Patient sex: M
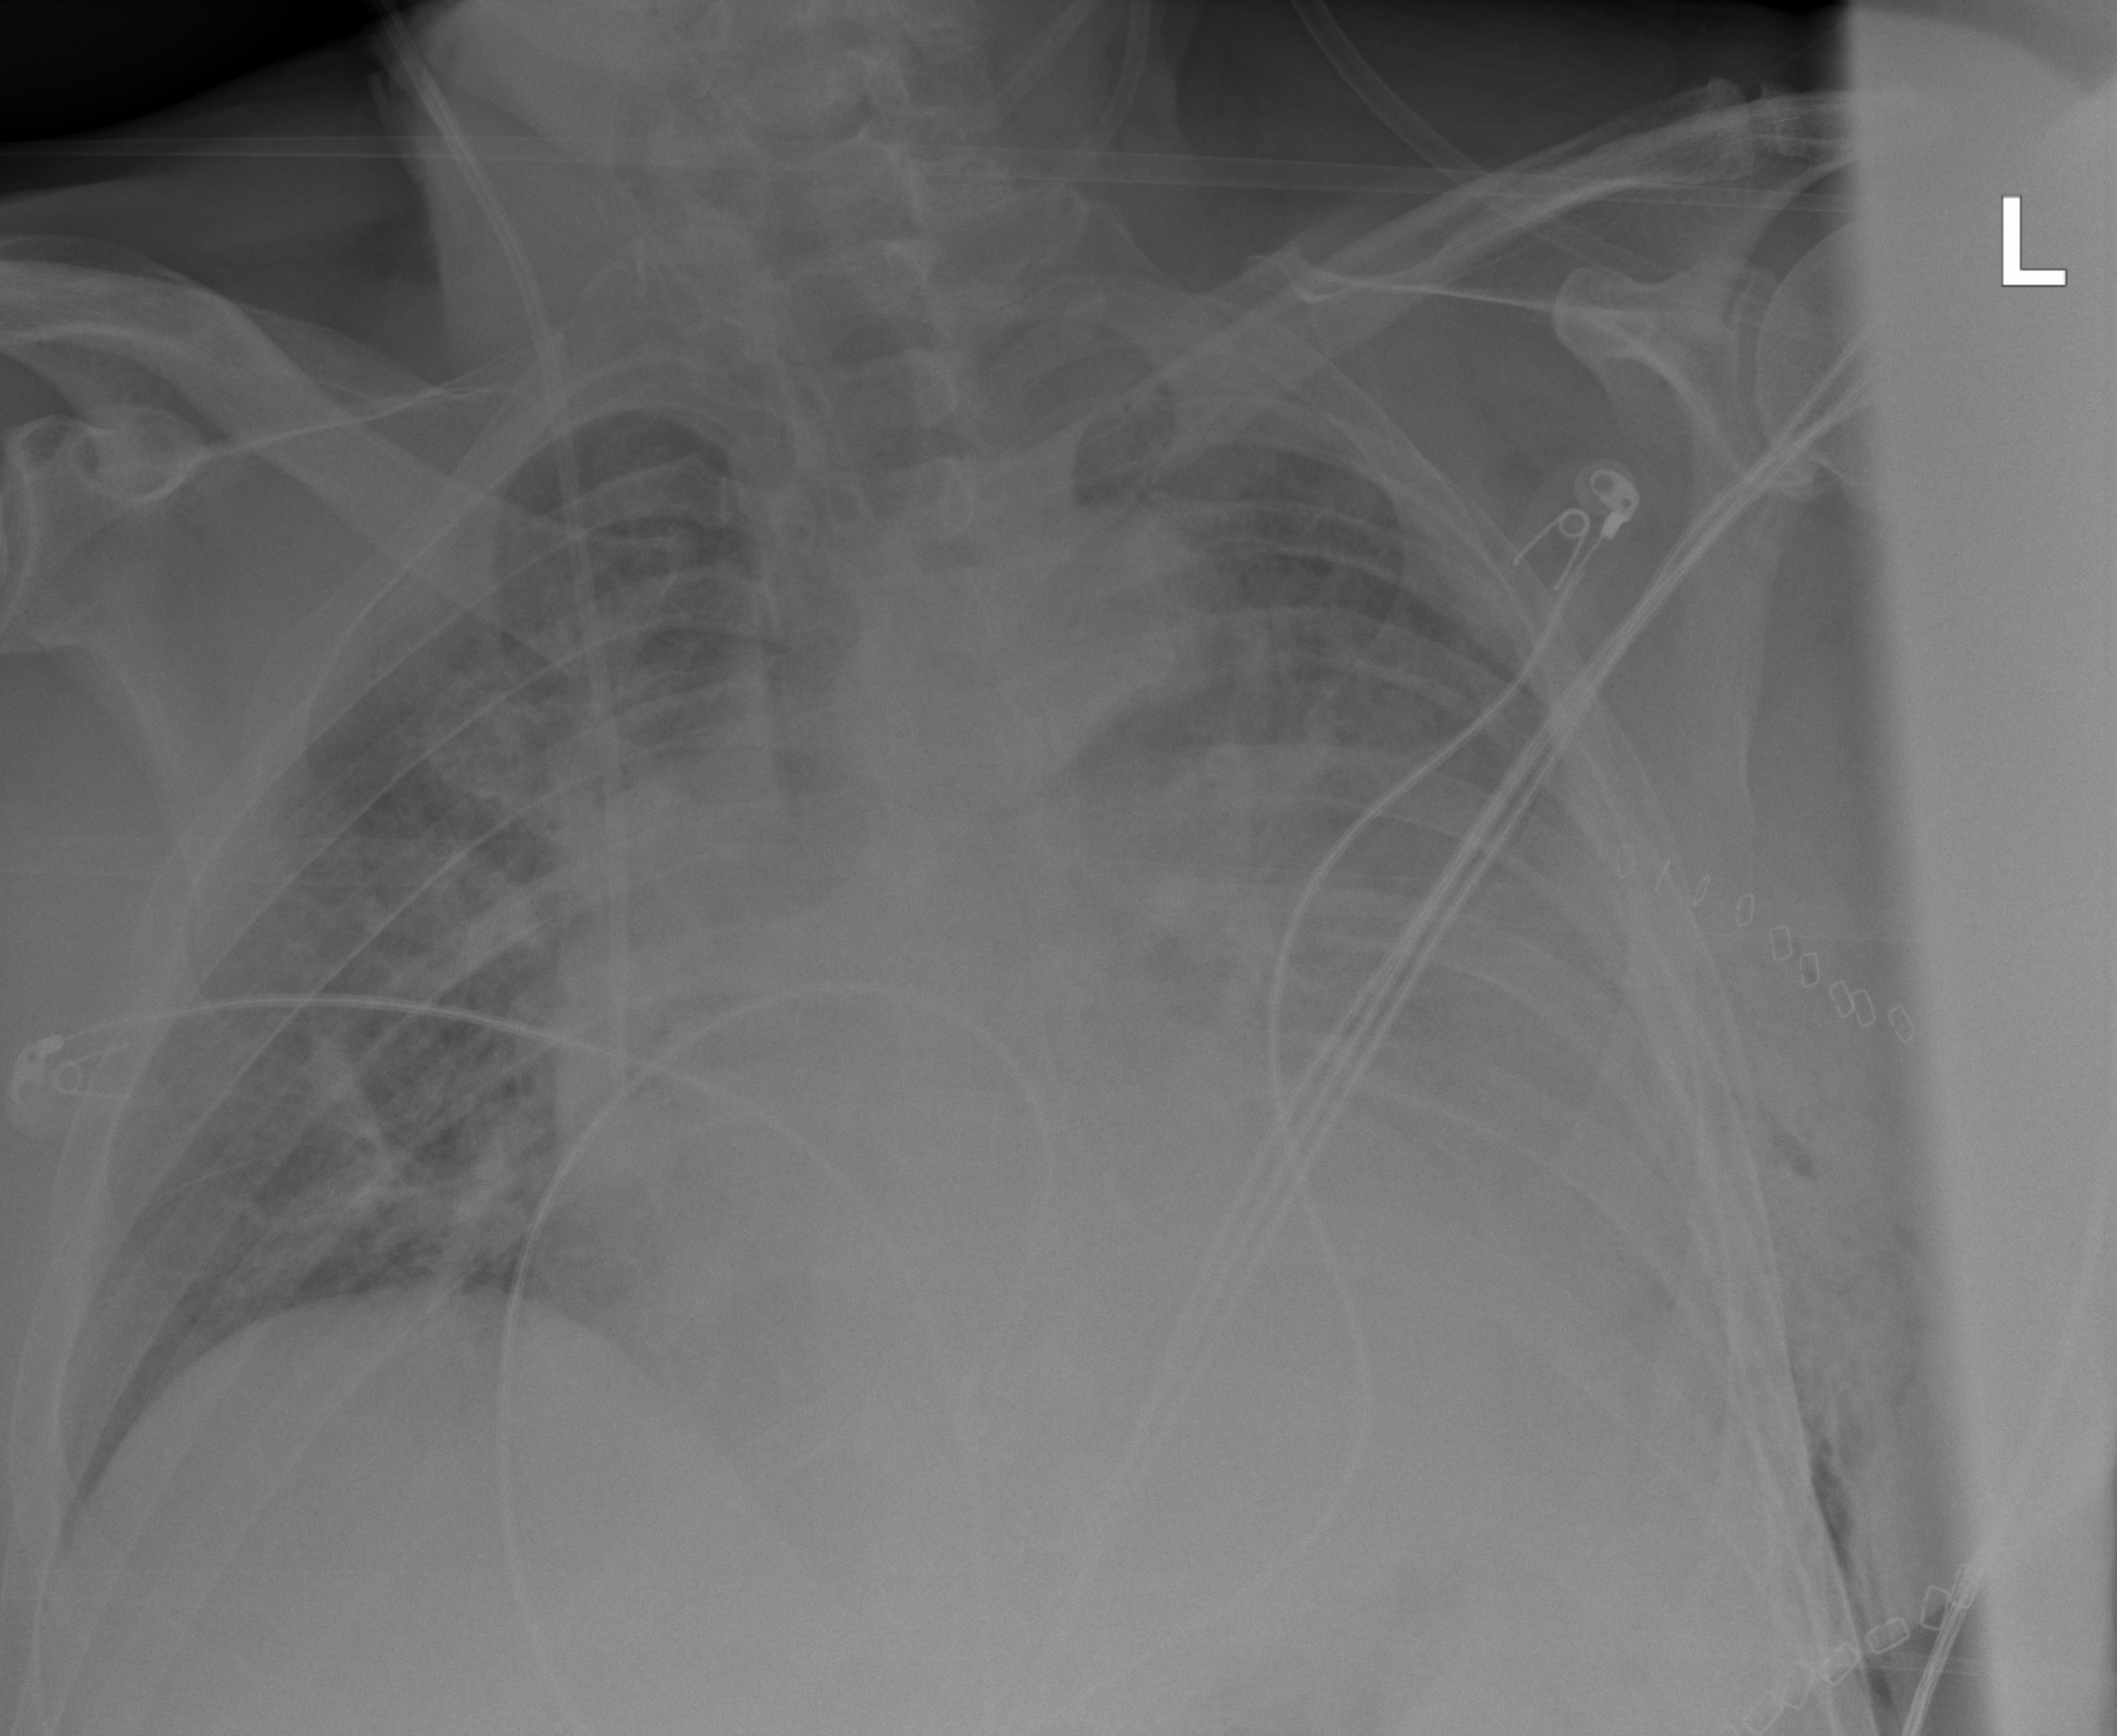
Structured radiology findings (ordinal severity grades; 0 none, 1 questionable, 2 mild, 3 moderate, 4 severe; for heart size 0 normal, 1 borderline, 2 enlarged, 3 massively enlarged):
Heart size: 2
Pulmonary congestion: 2
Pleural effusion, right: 0
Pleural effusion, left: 3
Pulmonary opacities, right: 2
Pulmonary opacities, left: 3
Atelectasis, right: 2
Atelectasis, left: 3